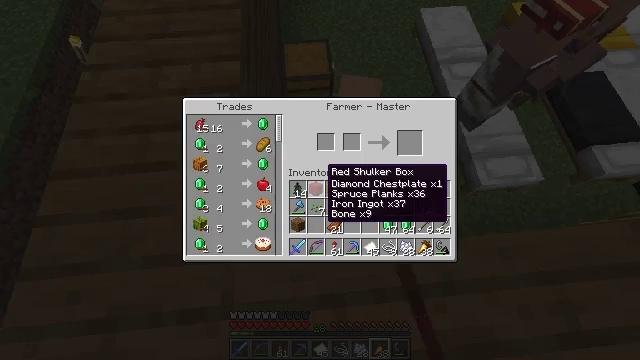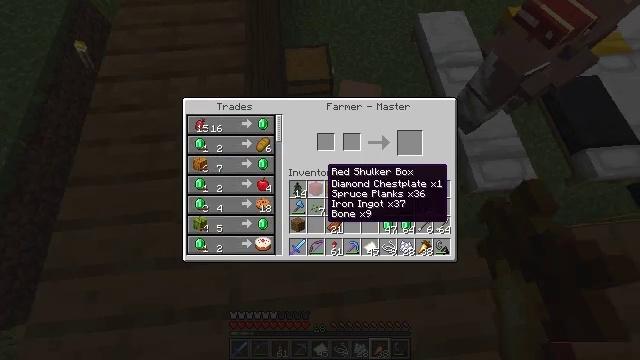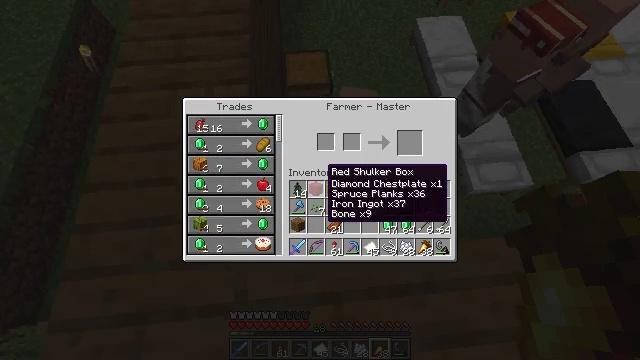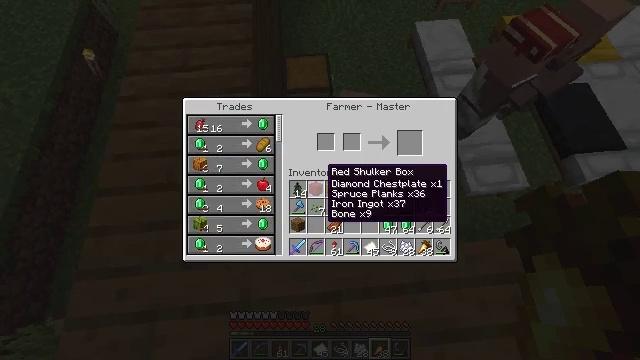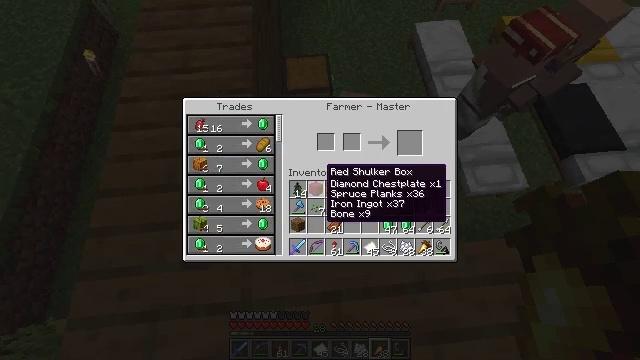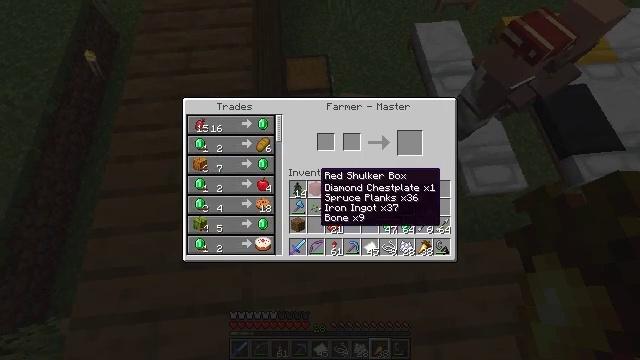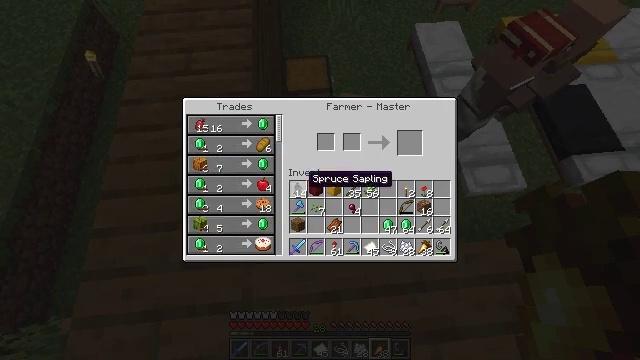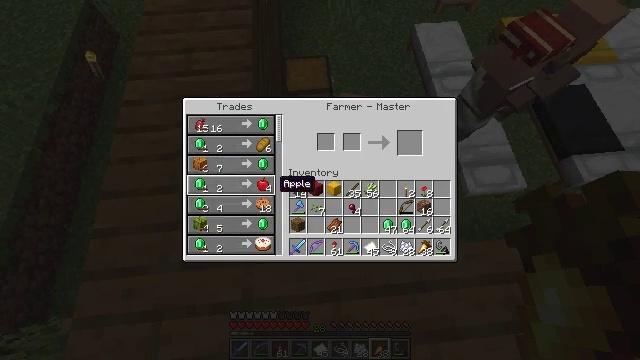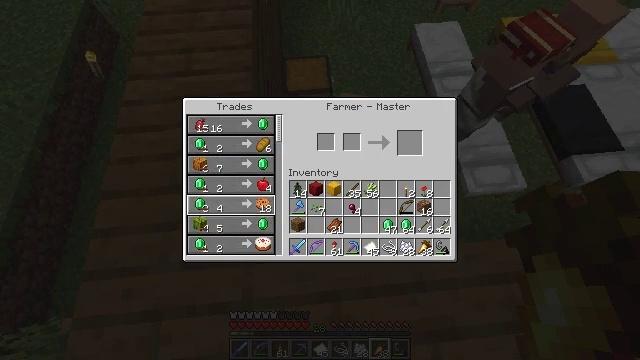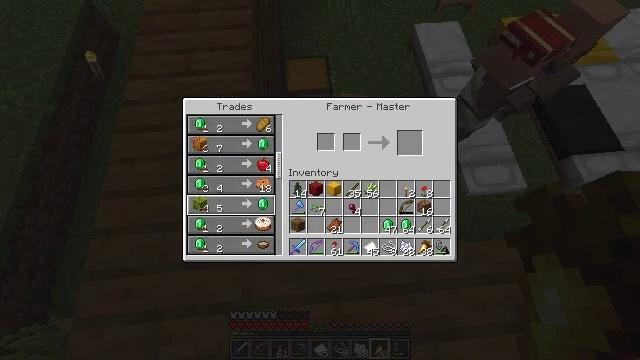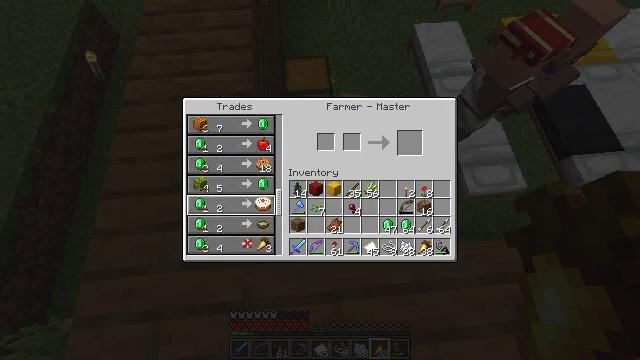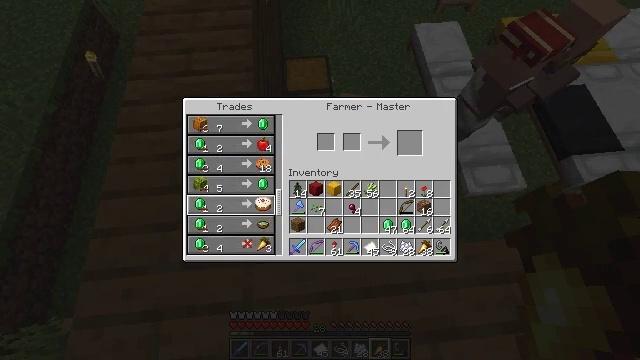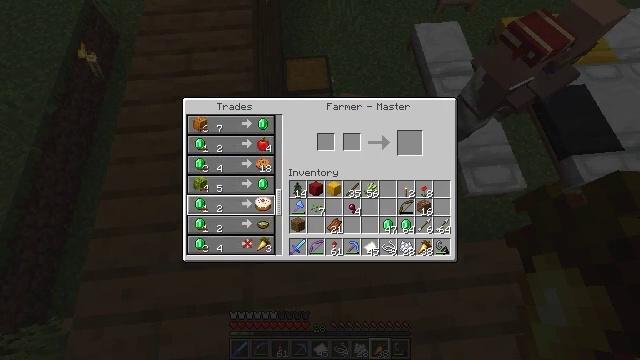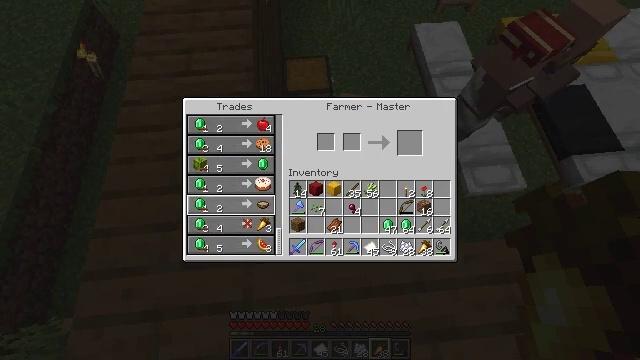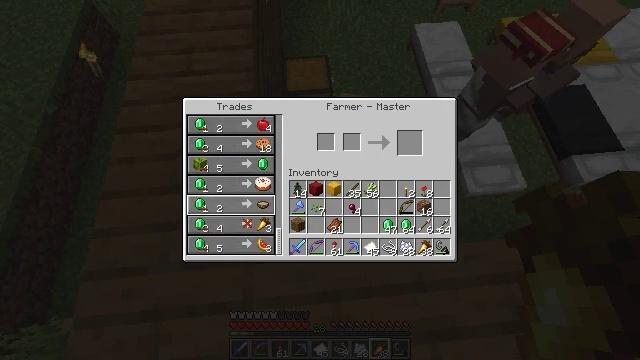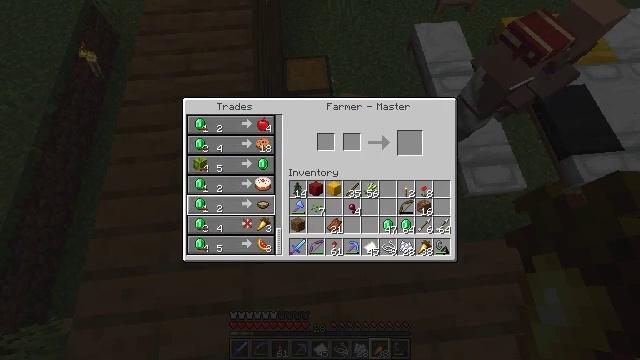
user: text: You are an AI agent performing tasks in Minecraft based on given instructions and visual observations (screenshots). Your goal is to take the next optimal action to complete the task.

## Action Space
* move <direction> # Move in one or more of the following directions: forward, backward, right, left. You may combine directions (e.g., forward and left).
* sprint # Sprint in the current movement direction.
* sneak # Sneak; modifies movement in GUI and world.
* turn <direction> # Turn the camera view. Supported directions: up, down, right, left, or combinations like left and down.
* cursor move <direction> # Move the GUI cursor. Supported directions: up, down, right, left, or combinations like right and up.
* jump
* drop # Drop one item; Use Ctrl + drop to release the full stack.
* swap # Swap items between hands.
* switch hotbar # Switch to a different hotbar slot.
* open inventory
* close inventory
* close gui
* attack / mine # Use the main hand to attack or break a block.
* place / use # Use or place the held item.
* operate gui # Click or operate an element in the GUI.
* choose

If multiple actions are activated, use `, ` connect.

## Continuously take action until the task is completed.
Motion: motion action
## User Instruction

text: Place a melon slice and surround it with gold nuggets to craft a glistering melon slice.
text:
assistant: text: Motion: sneak
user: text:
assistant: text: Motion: sneak
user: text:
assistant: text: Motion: sneak
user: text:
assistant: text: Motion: sneak
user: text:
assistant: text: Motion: no_op
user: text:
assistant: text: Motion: cursor move left
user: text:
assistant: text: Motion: cursor move left
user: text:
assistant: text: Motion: cursor move left
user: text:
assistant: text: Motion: no_op
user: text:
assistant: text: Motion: no_op
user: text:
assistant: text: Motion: no_op
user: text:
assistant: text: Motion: no_op
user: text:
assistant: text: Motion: no_op
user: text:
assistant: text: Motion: no_op
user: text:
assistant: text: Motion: no_op
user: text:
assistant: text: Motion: no_op
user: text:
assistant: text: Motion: no_op
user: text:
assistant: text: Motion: no_op
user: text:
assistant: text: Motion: no_op
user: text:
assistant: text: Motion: no_op
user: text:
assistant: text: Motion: no_op
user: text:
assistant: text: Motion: no_op
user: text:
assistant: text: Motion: no_op
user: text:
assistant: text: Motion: no_op
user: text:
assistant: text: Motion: no_op
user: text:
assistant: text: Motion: no_op
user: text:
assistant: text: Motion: no_op
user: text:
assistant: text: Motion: no_op
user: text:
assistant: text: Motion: close gui
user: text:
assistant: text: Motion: open inventory